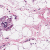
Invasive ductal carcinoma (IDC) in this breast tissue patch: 0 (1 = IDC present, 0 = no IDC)